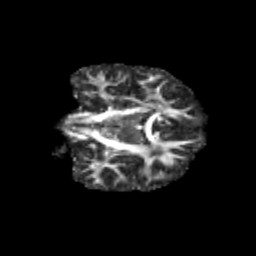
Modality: FA
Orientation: coronal
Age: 12
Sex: male
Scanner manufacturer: siemens
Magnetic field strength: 3 T
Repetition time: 3.8 s
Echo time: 0.07 s